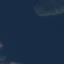
Label: SeaLake